Interaction volume radius: 5 \u00c5
Interaction volume height: 15 \u00c5
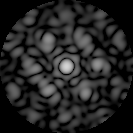
Disorder parameter: 0.5804